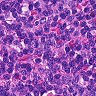
Metastatic tissue present: no